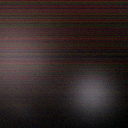
Screen state: off